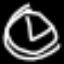
Label: clock